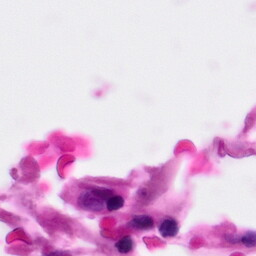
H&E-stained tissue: Pancreatic